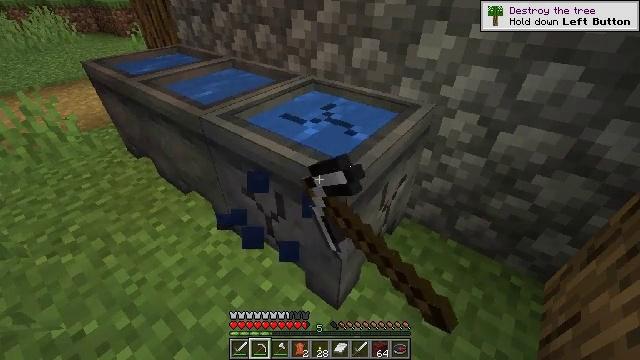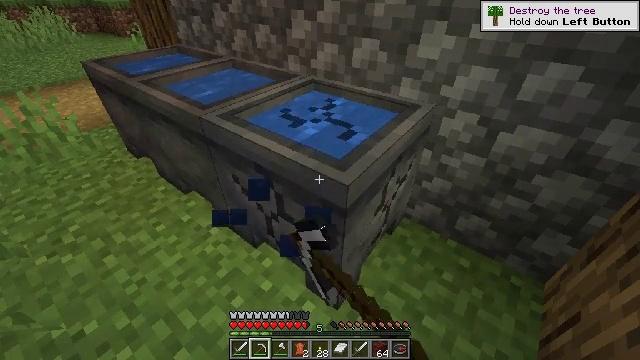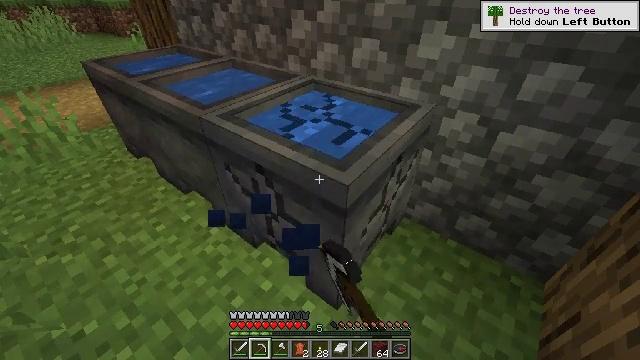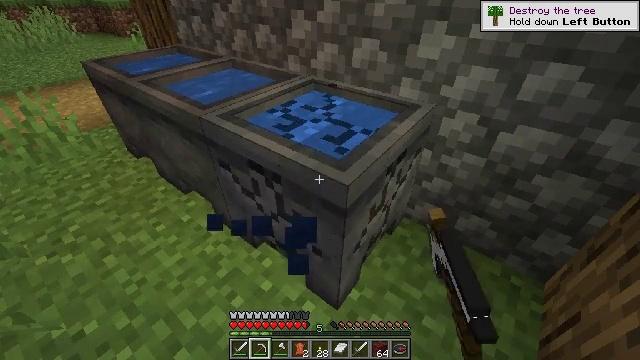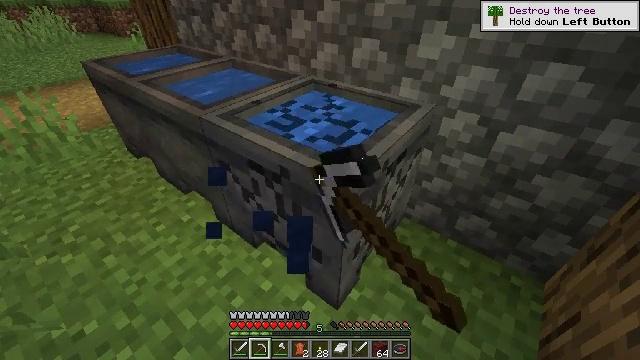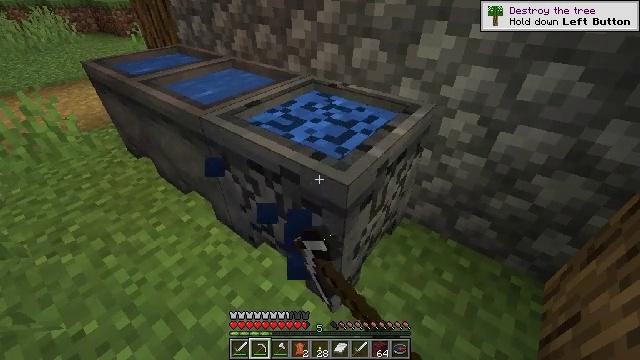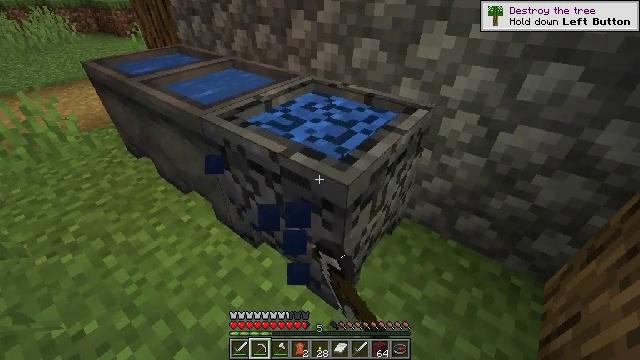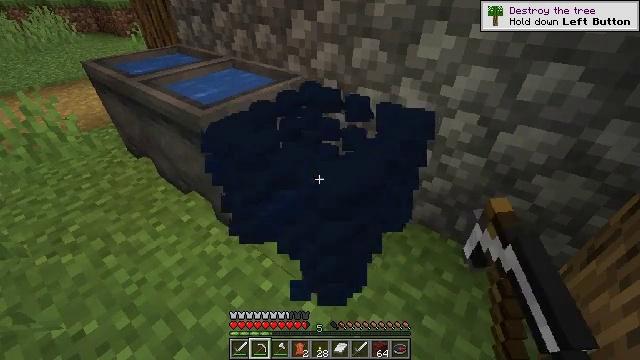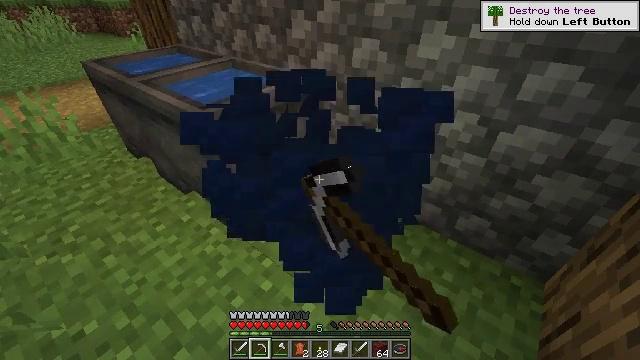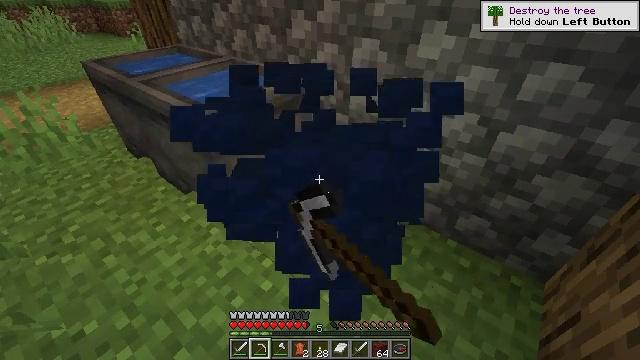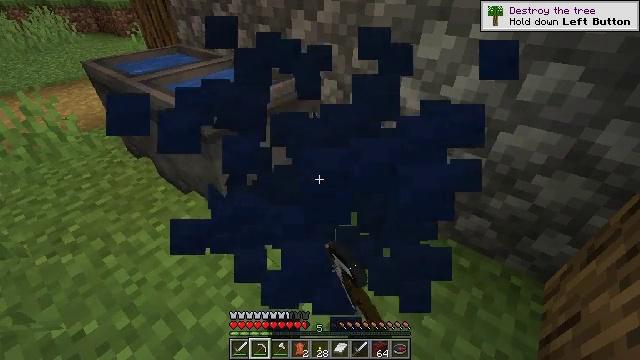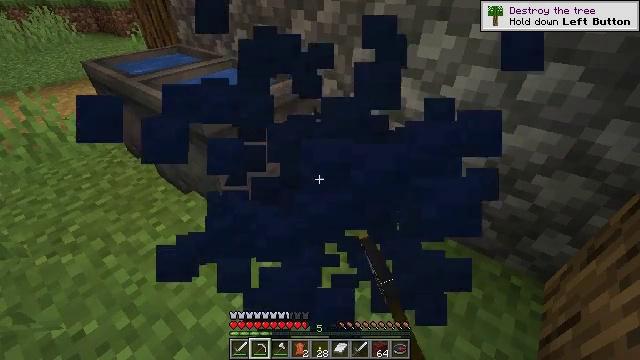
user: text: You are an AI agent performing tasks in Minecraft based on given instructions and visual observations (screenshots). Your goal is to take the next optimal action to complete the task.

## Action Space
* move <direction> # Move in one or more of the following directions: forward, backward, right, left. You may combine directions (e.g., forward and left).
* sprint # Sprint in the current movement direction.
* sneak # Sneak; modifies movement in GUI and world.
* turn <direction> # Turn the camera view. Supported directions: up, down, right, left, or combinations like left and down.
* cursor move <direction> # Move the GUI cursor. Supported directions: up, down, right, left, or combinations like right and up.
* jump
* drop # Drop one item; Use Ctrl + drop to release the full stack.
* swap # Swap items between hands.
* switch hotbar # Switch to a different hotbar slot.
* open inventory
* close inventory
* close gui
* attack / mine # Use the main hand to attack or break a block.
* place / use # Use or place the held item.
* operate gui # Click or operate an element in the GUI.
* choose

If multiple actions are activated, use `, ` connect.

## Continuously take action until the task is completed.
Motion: motion action
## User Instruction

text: Attack the cauldron to retrieve it.
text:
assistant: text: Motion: attack / mine
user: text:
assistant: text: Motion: attack / mine
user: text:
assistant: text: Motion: attack / mine
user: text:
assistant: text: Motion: attack / mine
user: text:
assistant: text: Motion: attack / mine
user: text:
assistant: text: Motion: attack / mine
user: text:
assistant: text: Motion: attack / mine
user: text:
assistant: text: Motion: attack / mine
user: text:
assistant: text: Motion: no_op
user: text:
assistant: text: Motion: no_op
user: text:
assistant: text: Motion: no_op
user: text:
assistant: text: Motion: no_op